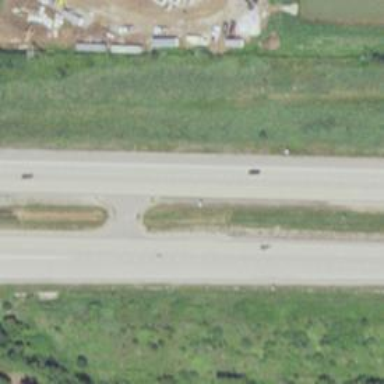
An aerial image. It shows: Motorway.